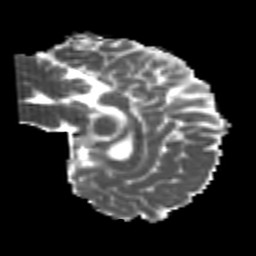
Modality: MD
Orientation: sagittal
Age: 24
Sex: female
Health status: healthy
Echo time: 0.074 s